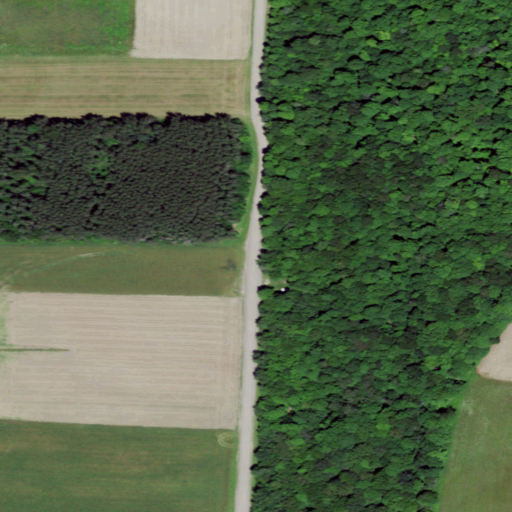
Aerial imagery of mountain in New York named Wheeler Hill containing deciduous forest, pasture, evergreen forest, open development, cultivated crops, medium intensity development, and low intensity development